Question: I use MS Access SQL.
I have two tables. TableA is like a dictionary (like word1 - groupe_one, word3 - group_two)
I want to create a Query in which all data of TableB is included, but also if the record belongs to any group, which is defined in TableA.
The only solution I found is not using a TabeA but instead use:
SWITCH(TableB.sentence like '*word1*', 'group_one', '*word2*', 'group_one')
However this only works to a certain degree and is not very easy to handle.

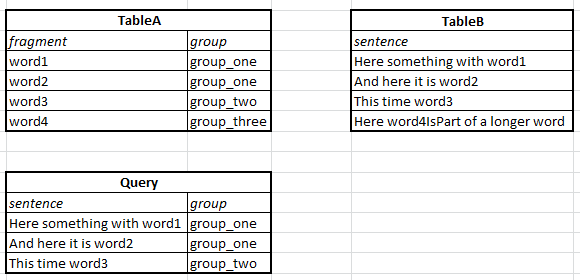
Answer: You can join on a condition that uses 'LIKE':
'''
SELECT tb.sentence, ta.group
FROM tableA ta
INNER JOIN tableB tb ON (tb.sentence LIKE ('*' & ta.fragment & '*'))
'''